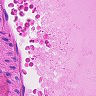
Metastatic tissue present: no